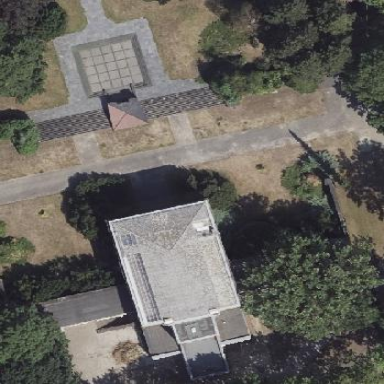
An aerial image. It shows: Building designated as funeral hall.